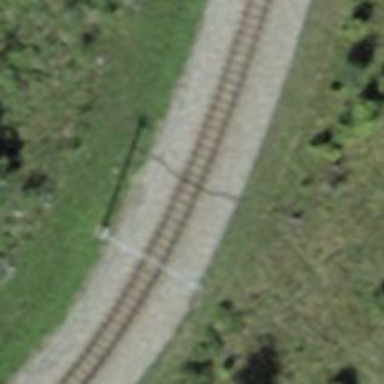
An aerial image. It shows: Narrow-gauge railway with 1 track. The tracks are electrified with contact line.